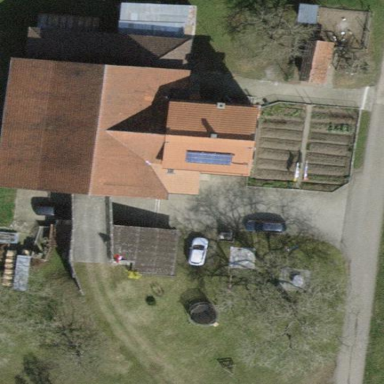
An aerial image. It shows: Farmyard area.